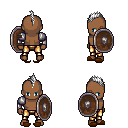
a pixel art fantasy rpg character, male body template, human, dark skin, steel arm armor, gold greaves, white mohawk hairstyle, bracelets, brown slippers, shield, four views (front, back, left, right), 2x2 character sprite sheet, small pixel art, hard edges, no anti-aliasing